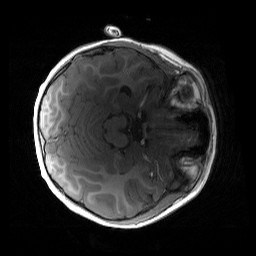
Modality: T1w
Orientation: axial
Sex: male
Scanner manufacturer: siemens
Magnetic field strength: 3 T
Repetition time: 1.9 s
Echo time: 0.00243 s